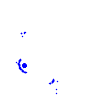
Particle: electron